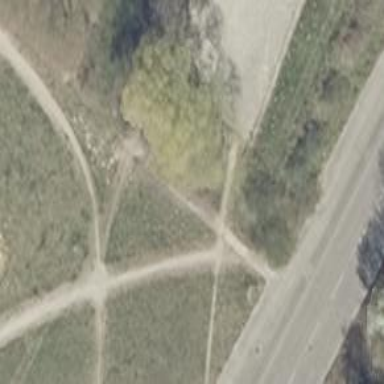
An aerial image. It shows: Compacted footway.